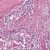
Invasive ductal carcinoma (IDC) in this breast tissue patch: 1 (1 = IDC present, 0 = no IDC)